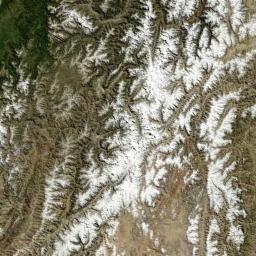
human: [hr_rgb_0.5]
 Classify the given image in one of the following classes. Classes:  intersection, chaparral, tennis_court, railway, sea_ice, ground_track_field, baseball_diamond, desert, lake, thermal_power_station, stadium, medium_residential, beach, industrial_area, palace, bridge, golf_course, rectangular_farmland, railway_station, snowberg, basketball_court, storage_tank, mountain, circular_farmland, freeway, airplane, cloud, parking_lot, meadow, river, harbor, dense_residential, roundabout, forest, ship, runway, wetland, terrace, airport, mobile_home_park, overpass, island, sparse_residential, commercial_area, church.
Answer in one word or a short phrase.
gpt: snowberg